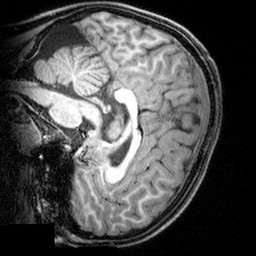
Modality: T1w
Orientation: sagittal
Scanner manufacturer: siemens
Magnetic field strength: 3 T
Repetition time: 1.9 s
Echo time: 0.00397 s